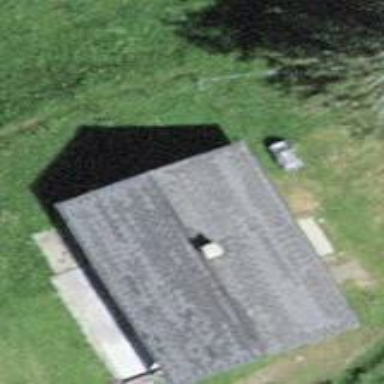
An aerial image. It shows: Farm building.